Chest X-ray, PA view. Patient: 13 years old, sex F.
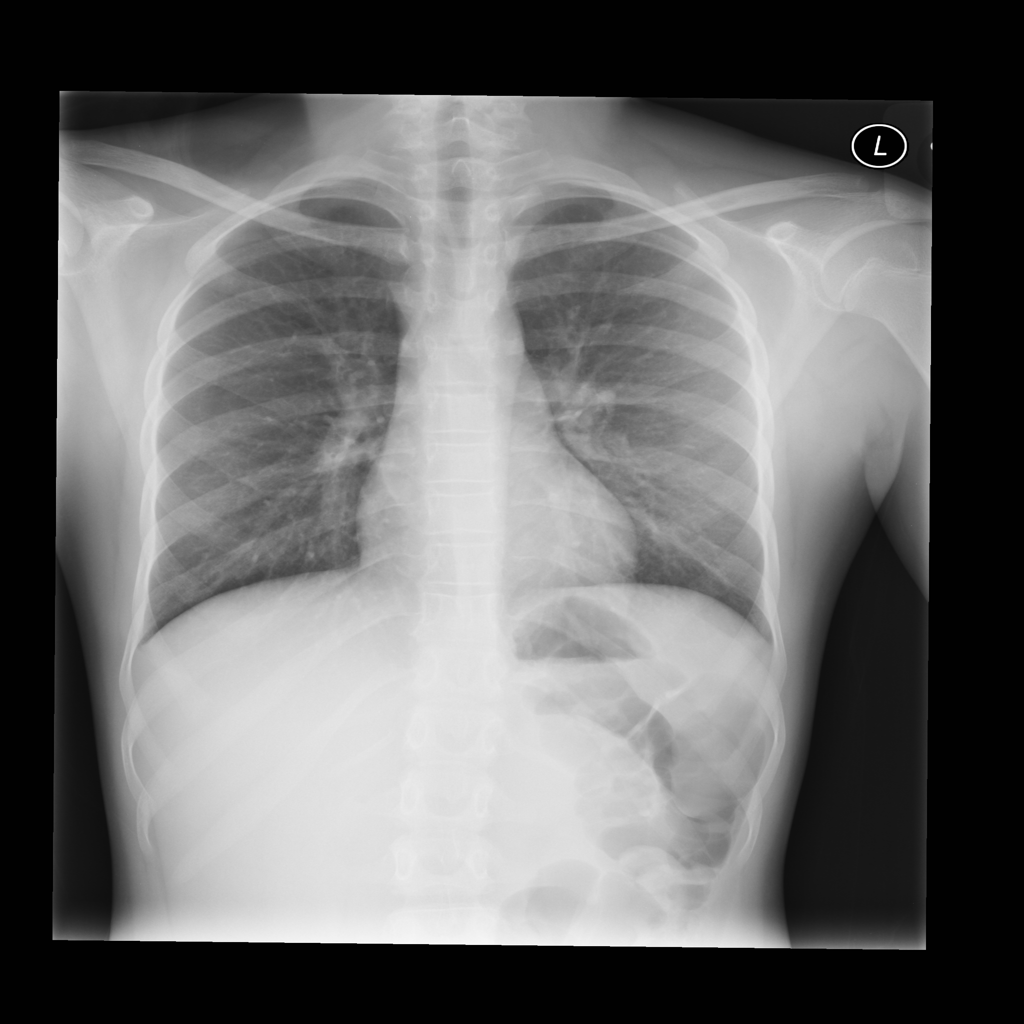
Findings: No Finding